Interaction volume radius: 5 \u00c5
Interaction volume height: 10 \u00c5
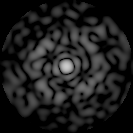
Disorder parameter: 0.8005